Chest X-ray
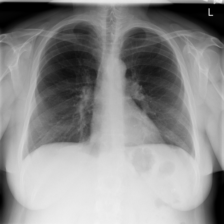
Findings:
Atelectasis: negative
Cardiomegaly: negative
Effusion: negative
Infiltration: negative
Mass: negative
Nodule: negative
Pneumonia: negative
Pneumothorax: negative
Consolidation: negative
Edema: negative
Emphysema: negative
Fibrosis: negative
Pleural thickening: negative
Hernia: negative